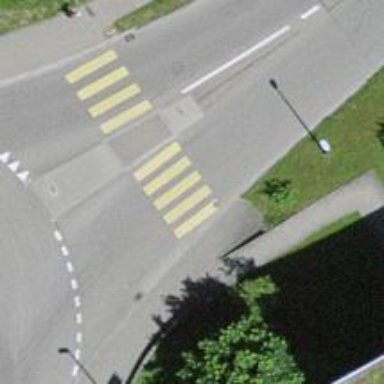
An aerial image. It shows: Marked crossing on footway paved with paving stones.